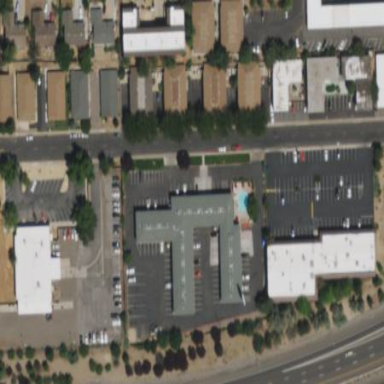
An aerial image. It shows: Building that is motel.